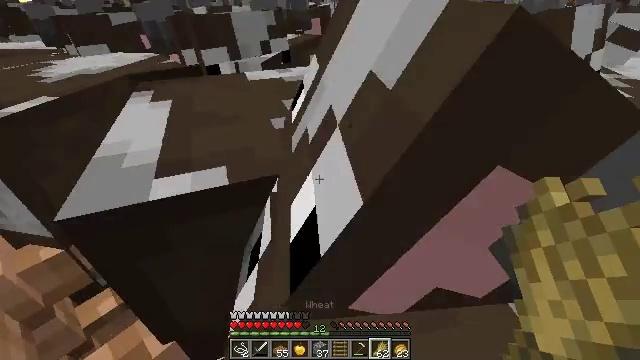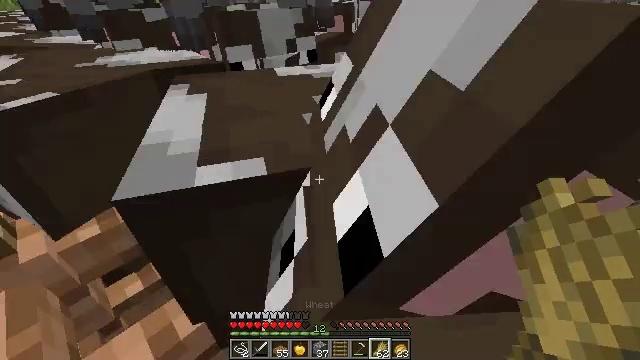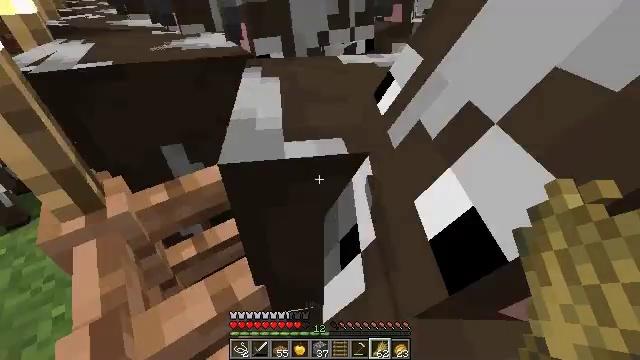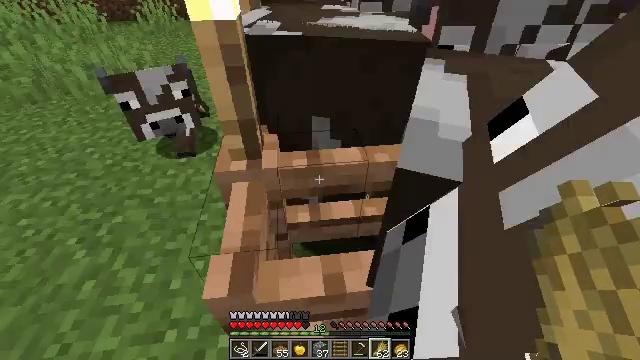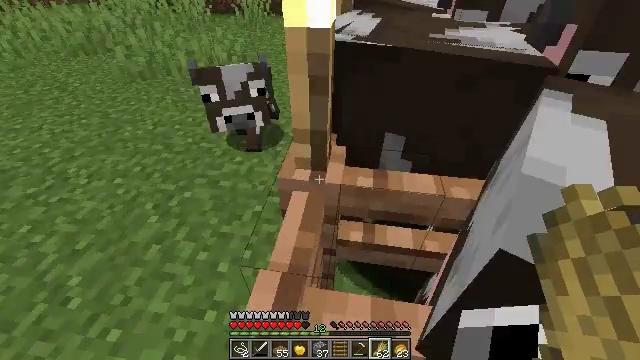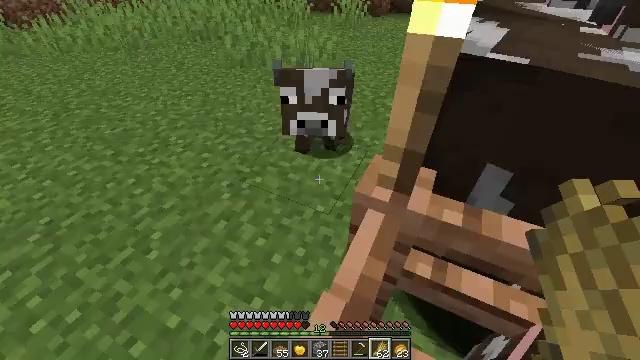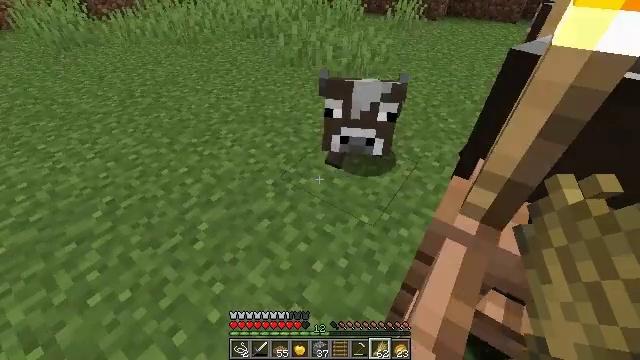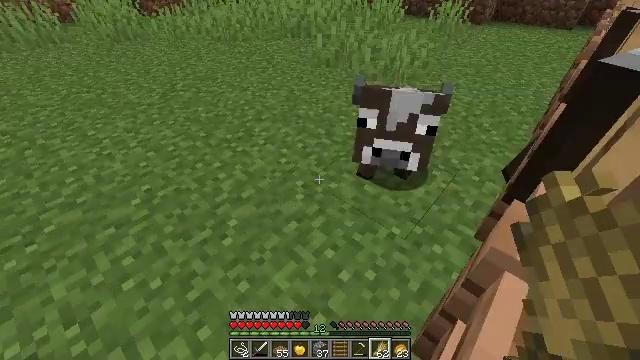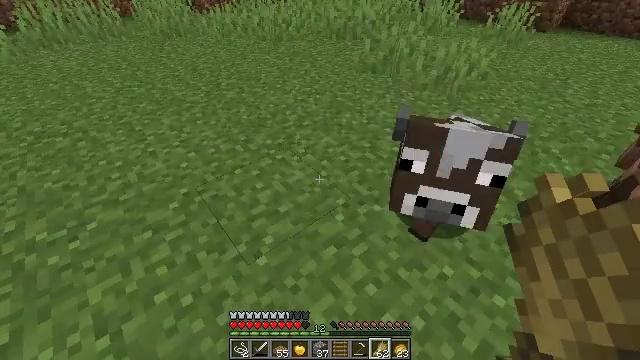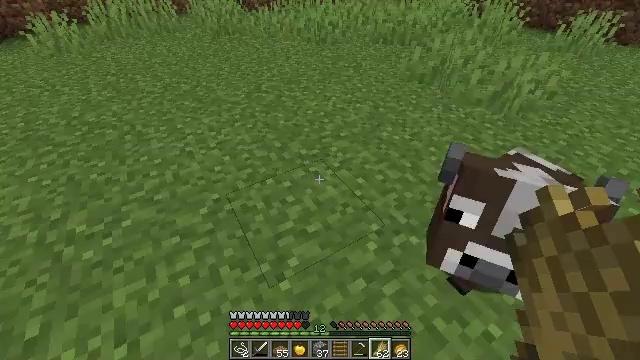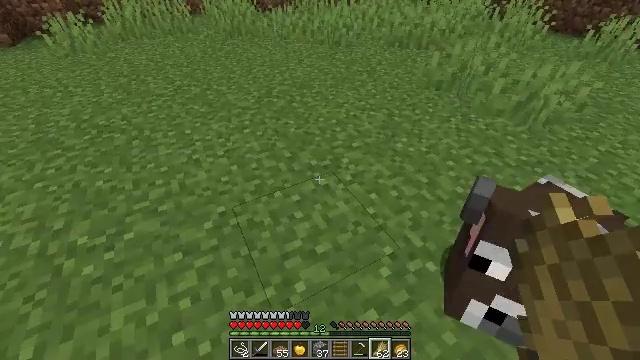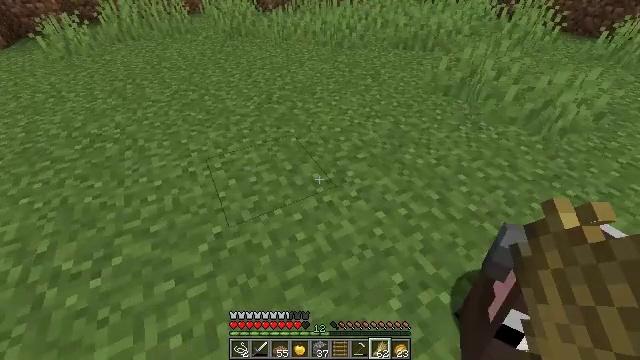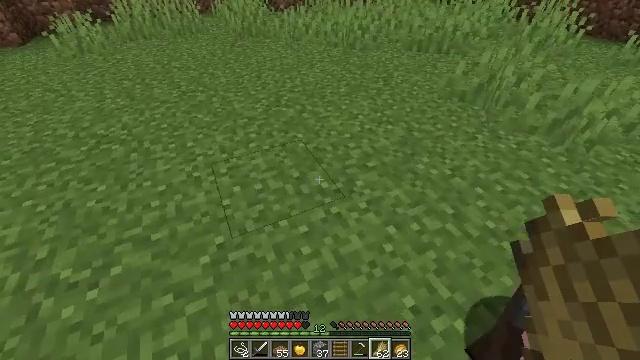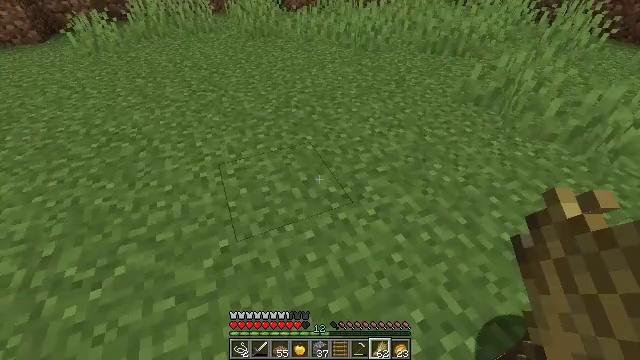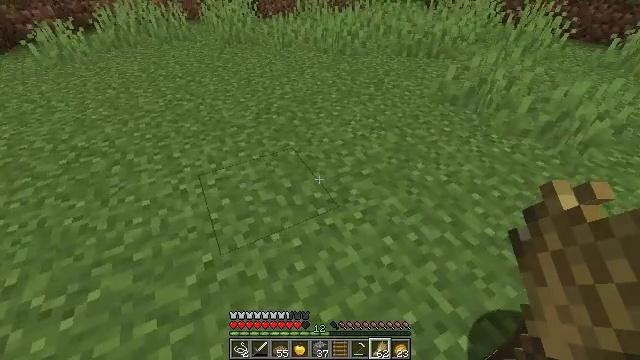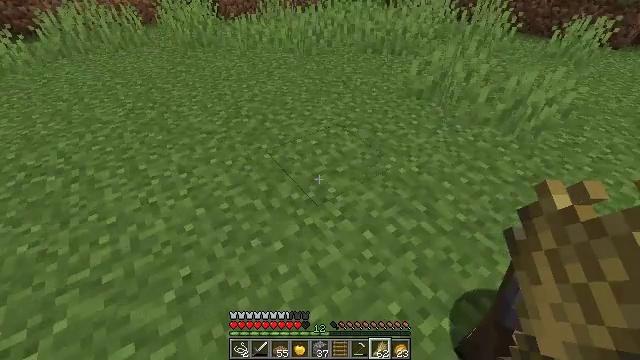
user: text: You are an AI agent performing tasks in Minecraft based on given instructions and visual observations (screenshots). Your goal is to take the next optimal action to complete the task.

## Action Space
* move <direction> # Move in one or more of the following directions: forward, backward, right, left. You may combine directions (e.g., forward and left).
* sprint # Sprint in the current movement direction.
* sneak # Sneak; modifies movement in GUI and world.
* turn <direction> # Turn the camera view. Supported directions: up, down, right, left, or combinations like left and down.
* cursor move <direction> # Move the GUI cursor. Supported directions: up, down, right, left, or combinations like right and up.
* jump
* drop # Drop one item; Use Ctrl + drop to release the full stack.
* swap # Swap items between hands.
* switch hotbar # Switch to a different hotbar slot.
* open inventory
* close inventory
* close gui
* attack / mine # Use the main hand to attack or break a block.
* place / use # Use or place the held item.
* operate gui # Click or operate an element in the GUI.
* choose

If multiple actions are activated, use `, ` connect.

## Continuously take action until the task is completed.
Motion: motion action
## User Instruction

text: Get the jungle fence gate into your inventory.
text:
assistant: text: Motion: turn left
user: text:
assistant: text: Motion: turn left and down
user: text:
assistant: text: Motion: move forward, turn left and down
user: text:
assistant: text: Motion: move forward, turn left
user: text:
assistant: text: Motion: move forward, turn left
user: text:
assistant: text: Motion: move forward, turn left
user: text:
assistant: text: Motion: move forward, turn left
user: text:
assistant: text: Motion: move forward, turn left
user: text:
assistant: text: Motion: move forward, turn left
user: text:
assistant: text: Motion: move forward, turn left
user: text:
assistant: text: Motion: move forward
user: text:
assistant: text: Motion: turn left
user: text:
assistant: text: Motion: turn left
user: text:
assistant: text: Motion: turn right
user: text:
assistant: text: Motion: turn right
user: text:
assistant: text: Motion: move left, turn right
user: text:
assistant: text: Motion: move left, turn right
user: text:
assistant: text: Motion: move left, turn right
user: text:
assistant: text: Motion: move left, turn right
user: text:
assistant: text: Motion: move left, turn right
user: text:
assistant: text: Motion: turn right and up
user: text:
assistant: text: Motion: turn right and up
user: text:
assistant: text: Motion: turn right and up
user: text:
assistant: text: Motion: turn left and up
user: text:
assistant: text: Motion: move back, turn right
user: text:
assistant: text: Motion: move back
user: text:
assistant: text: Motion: move back
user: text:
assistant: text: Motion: move back
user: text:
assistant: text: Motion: move back, turn right
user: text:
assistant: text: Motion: move back, turn right and up